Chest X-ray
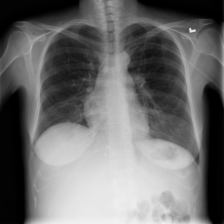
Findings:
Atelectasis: negative
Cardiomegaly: negative
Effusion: negative
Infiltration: negative
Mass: negative
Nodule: negative
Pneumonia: negative
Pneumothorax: negative
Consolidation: negative
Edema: negative
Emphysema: negative
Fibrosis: negative
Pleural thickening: negative
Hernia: negative